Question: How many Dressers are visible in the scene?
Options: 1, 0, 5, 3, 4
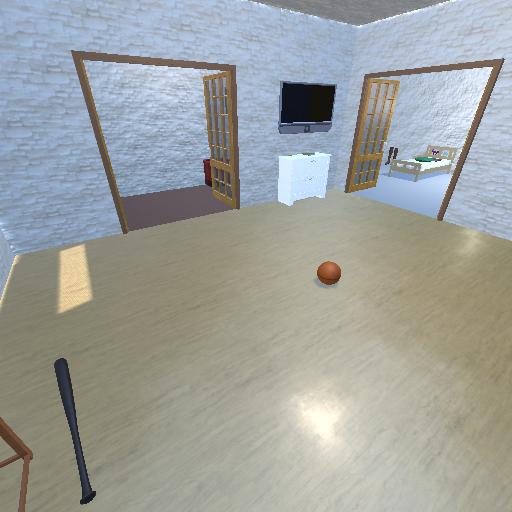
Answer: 1